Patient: sex M, age 54
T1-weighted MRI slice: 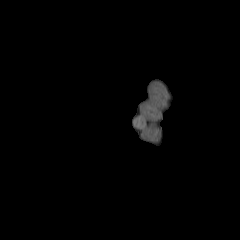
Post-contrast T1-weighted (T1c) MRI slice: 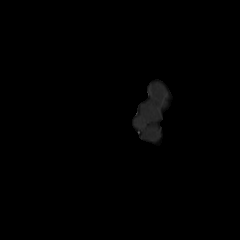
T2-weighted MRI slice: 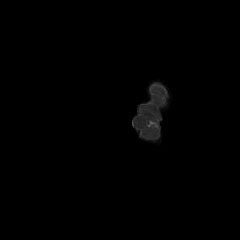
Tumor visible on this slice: no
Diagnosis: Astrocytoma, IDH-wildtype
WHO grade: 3